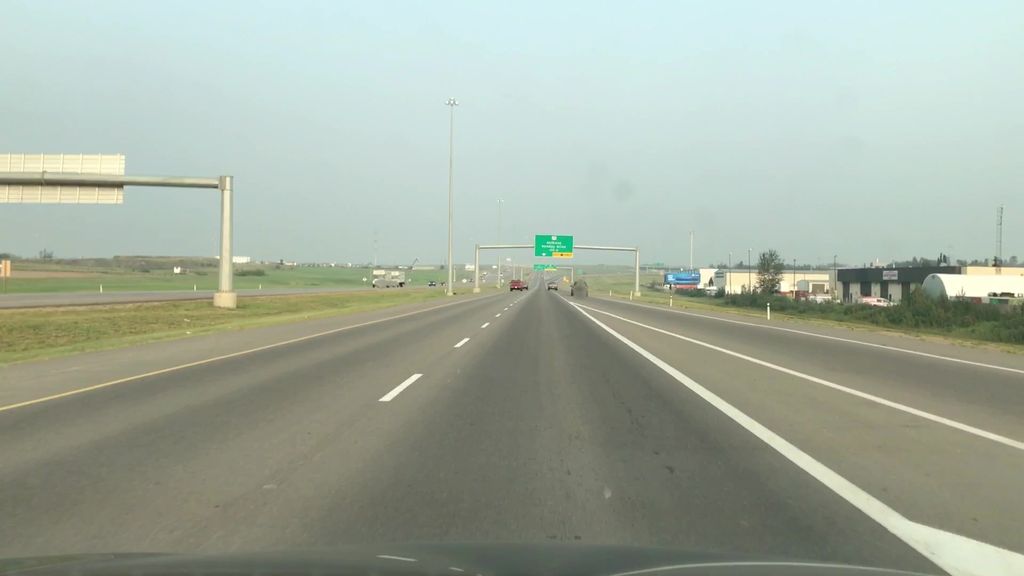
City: edmonton